Question: I have problem with PySide QTableWidget. I need to add in first column of all rows image preview. I'm trying to add this using QIcon:
'''
library_table.insertRow(index)
library_table.setItem(index, 1, QTableWidgetItem(file))
image = QIcon(self.sub_ad + file)
library_table.setItem(index, 0, QTableWidgetItem(image, ""))
'''
But image is very small.

I was trying to use QSize, QPixmap etc. without any succes, size is still the same. How can I make this prev images bigger?
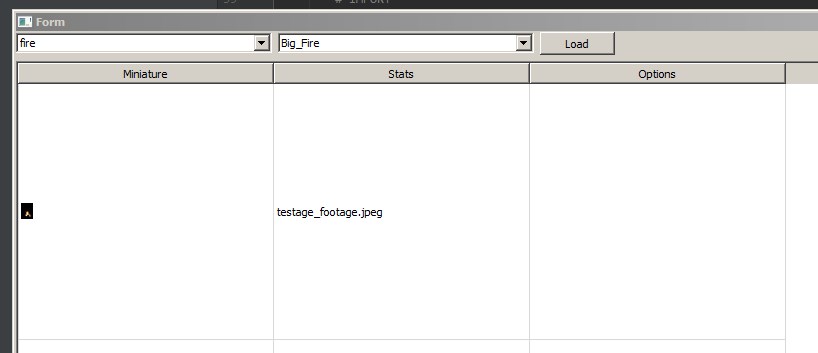
Answer: A simple solution is to establish a delegate where the icon is resized and set in the 'QTableWidget' using the 'setItemDelegateForColumn()' method:
'''
from PySide import QtCore, QtGui
class IconDelegate(QtGui.QStyledItemDelegate):
def initStyleOption(self, option, index):
super(IconDelegate, self).initStyleOption(option, index)
option.decorationSize = option.rect.size()
class MainWindow(QtGui.QMainWindow):
def __init__(self, parent=None):
super(MainWindow, self).__init__(parent)
table_widget = QtGui.QTableWidget()
self.setCentralWidget(table_widget)
table_widget.setColumnCount(2)
table_widget.verticalHeader().setDefaultSectionSize(80)
for index, file in enumerate(("clear.png", "butterfly.png")):
table_widget.insertRow(table_widget.rowCount())
item1 = QtGui.QTableWidgetItem(QtGui.QIcon(file), "")
item2 = QtGui.QTableWidgetItem(file)
table_widget.setItem(index, 0, item1)
table_widget.setItem(index, 1, item2)
delegate = IconDelegate(table_widget)
table_widget.setItemDelegateForColumn(0, delegate)
if __name__ == '__main__':
import sys
app = QtGui.QApplication(sys.argv)
w = MainWindow()
w.show()
sys.exit(app.exec_())
'''
<URL>